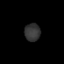
Tissue: prostate
Cell type: Myeloid cells
Senescence score: 0.7038
Nuclear area (px): 273
Mean DAPI intensity: 52.125